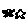
Label: star